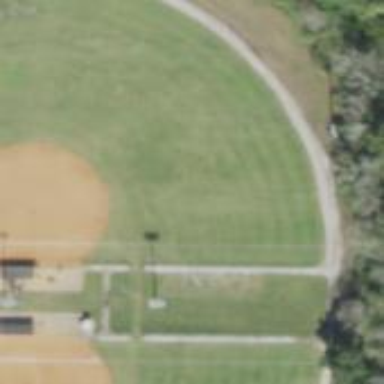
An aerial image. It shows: Baseball pitch for leisure and sports activities.